Question: I have a 'MainActivity' like this one below:

My question is how to open a 'DialogFragment' clicking on the 'TextView' "click HERE to give a name to the task" placed next to "play" button.
Here is the code of my 'TextView':
'''
TextView buttonView = new TextView(this);
buttonView.setHint("click HERE to give a name to the task");
buttonView.setX(50);
buttonView.setY(50);
'''
and the code of the 'DialogFragent':
'''
public class ButtonNameDialogFragment extends DialogFragment {
private IFragment iButNamFrag;
@Override
public Dialog onCreateDialog(Bundle savedInstanceState) {
AlertDialog.Builder setButNameAlert = new AlertDialog.Builder(getActivity());
setButNameAlert.setTitle("Set Task name");
LayoutInflater inflater = getActivity().getLayoutInflater();
setButNameAlert.setView(inflater.inflate(R.layout.button_name_fragment, null))
.setPositiveButton(R.string.ok, new DialogInterface.OnClickListener() {
@Override
public void onClick(DialogInterface dialog, int which) {
// TODO Implement dialogPositiveClick
}
})
.setNegativeButton(R.string.undo, new DialogInterface.OnClickListener() {
@Override
public void onClick(DialogInterface dialog, int which) {
// TODO Implement dialogNegativeClick
}
});
return setButNameAlert.create();
}
@Override
public void onAttach(Activity activity) {
super.onAttach(activity);
iButNamFrag = (IFragment) activity;
}
}
'''
and here is the interface:
'''
public interface IFragment {
public void onDialogPositiveClick(DialogFragment dialog);
public void onDialogNegativeClick(DialogFragment dialog);
}
'''
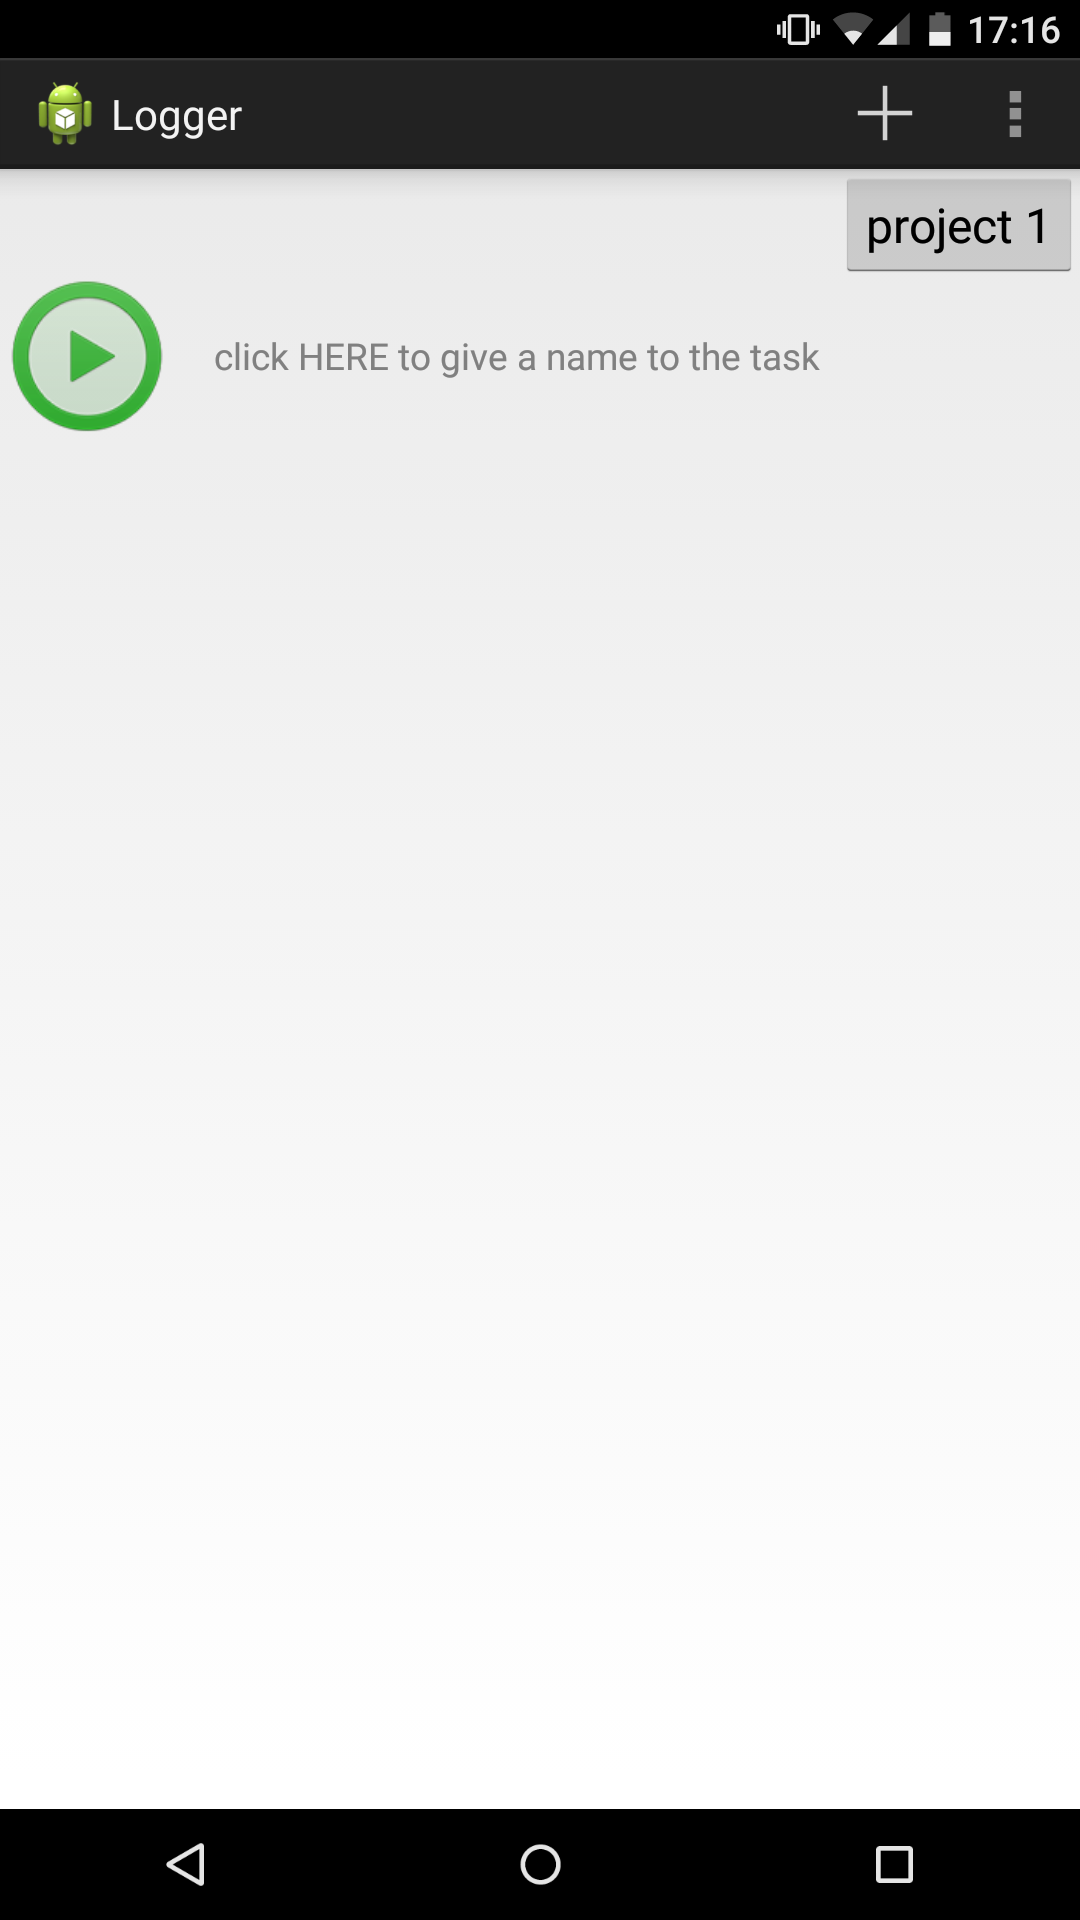
Answer: You can set an 'onClickListener' to any view in Android and then perform any behavior you would like
'''
buttonView.setOnClickListener(new View.OnClickListener() {
@Override
public void onClick(View v) {
// Create new DiaglogFragment and display it
}
};
'''
This is the same method used for any kind of button pressing. There are plenty of other answers already out on StackOverflow with further examples of this. If you need more information on tap recognition or displaying fragments, a quick search will find it on Stack.